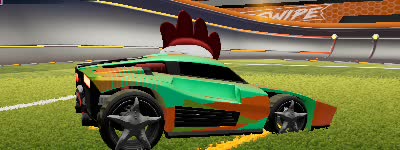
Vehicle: breakout